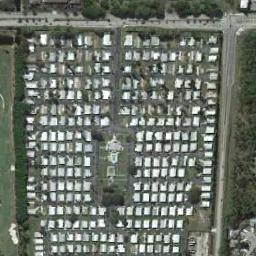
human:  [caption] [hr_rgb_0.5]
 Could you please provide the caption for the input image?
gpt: The dense mobile home park has lots of neatly planted white mobile homes and a small park .

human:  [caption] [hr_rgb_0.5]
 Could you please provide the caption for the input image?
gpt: Many buildings of different shapes and sizes are in mobile home parks .

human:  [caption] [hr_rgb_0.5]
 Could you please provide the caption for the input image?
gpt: A wood is next to the mobile home park .

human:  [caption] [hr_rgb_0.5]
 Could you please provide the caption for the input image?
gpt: The mobile home park is next to the grass and trees .

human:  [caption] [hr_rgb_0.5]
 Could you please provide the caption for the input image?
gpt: There are many white buildings in the mobile home park .